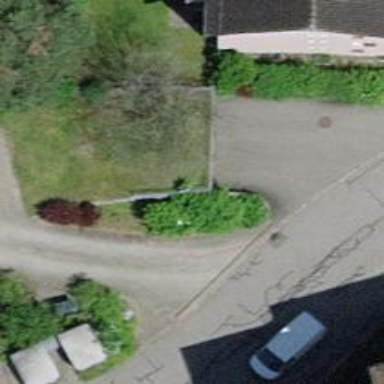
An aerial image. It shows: Parking entrance.